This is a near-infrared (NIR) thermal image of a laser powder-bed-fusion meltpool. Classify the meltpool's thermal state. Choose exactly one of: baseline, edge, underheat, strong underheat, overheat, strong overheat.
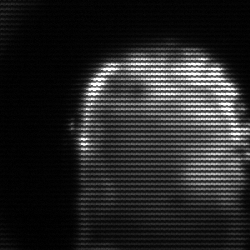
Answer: baseline